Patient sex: F
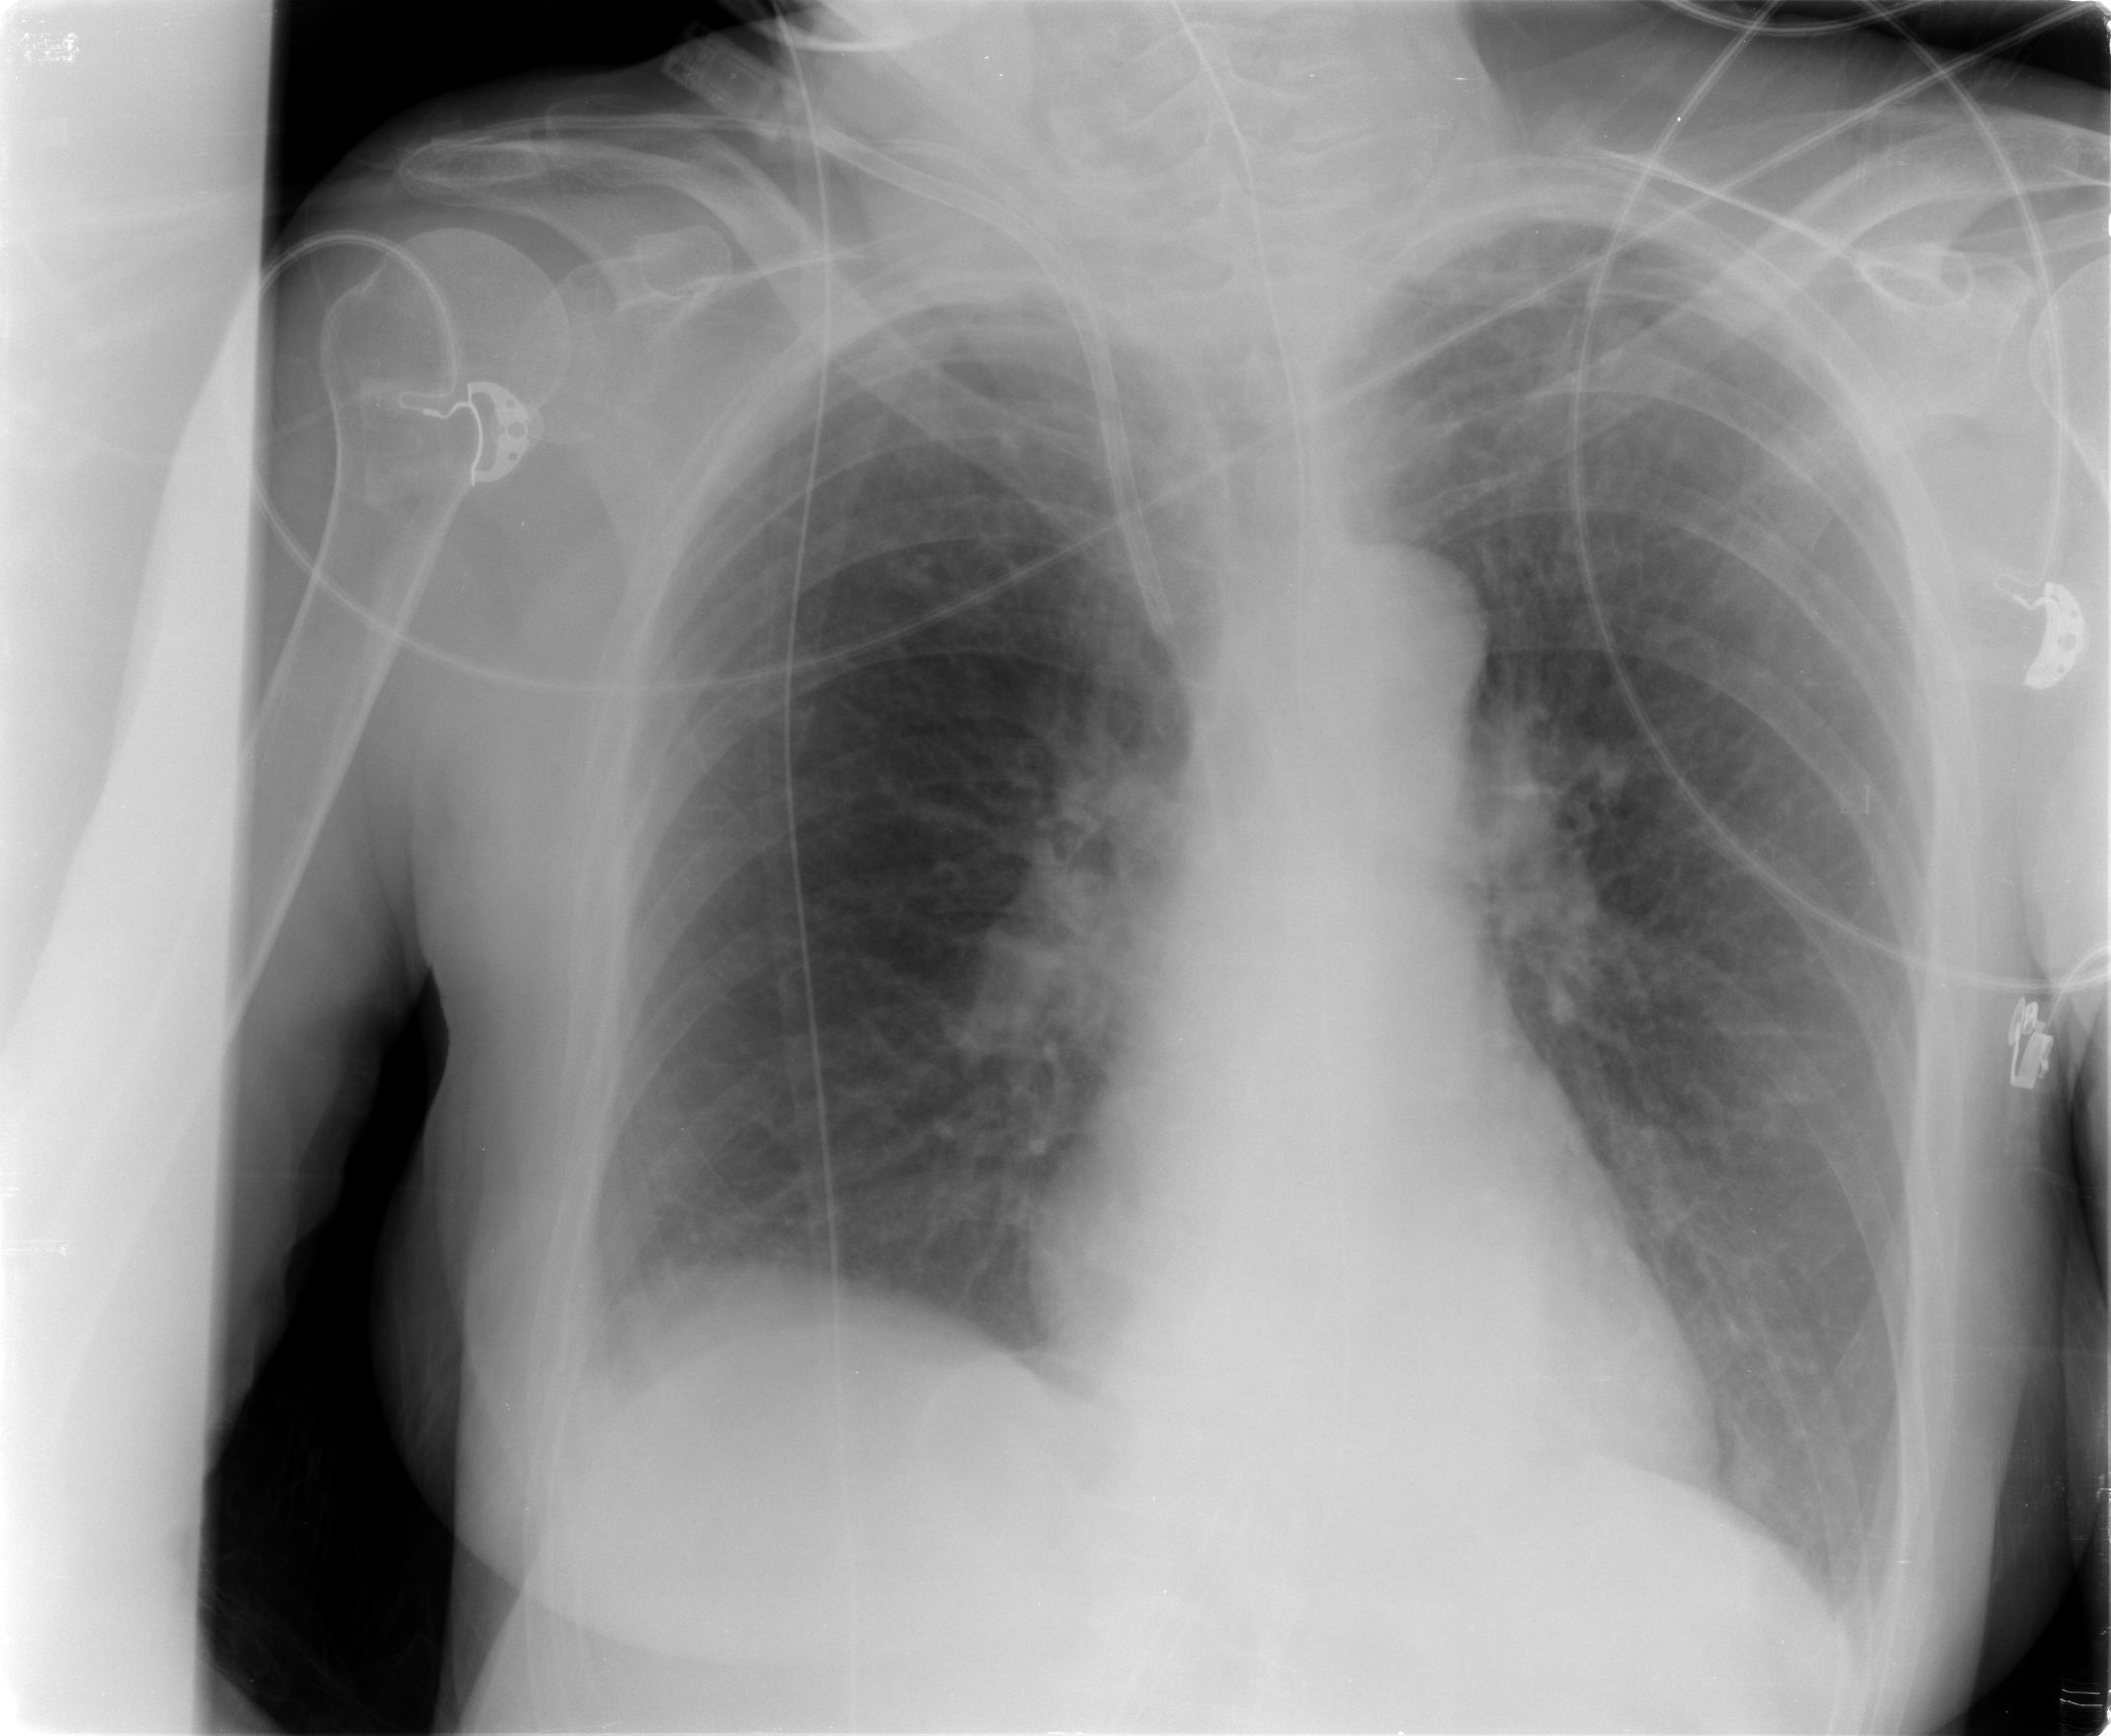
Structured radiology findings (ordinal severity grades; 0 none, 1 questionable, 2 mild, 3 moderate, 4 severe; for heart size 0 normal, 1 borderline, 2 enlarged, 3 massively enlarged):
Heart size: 0
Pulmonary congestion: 1
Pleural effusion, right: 0
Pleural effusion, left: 0
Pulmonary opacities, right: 0
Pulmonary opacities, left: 0
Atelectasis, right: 0
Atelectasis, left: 0